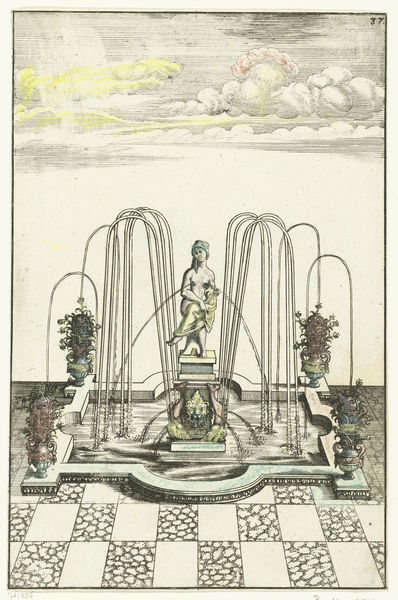
Titel: Vierkant bassin met halfronde uitstulpingen
Künstler: Georg Andreas Böckler
Standort: Amsterdam
Institution: Rijksmuseum
Schlagwörter: arches, architecture, hat, red, white, gray, green, woman, yellow, pink, perspective, plant, angel, classic, clouds, naked, nude, nudity, sky, stone, head, landscape, water, sun, garden, plants, drawing, bust, color, purple, illustration, line, sketch, sculpture, statue, outside, arms, square, fountain, ground, vases, engraving, legs, lines, pond, breasts, fish, pool, figure, outdoor, pedestal, lion, base, tiles, tile, teal, checker, potted plants, streams, wter, 37, water fountain, fountian, planters, fountain', breast fountain, hanging garden, waterworks